Field crop: maize
Growth stage: 2
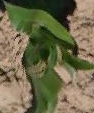
Species: maize